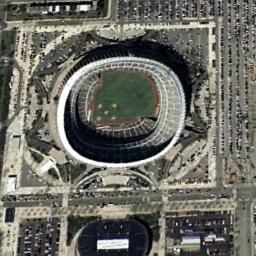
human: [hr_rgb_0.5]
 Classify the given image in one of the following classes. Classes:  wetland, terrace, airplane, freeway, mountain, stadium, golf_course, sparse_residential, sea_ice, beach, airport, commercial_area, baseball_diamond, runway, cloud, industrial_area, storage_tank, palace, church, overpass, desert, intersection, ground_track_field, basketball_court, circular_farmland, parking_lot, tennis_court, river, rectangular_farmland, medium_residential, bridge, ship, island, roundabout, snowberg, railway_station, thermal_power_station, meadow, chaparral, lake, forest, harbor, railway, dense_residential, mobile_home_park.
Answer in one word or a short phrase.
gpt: stadium